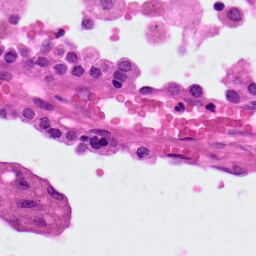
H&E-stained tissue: Lung